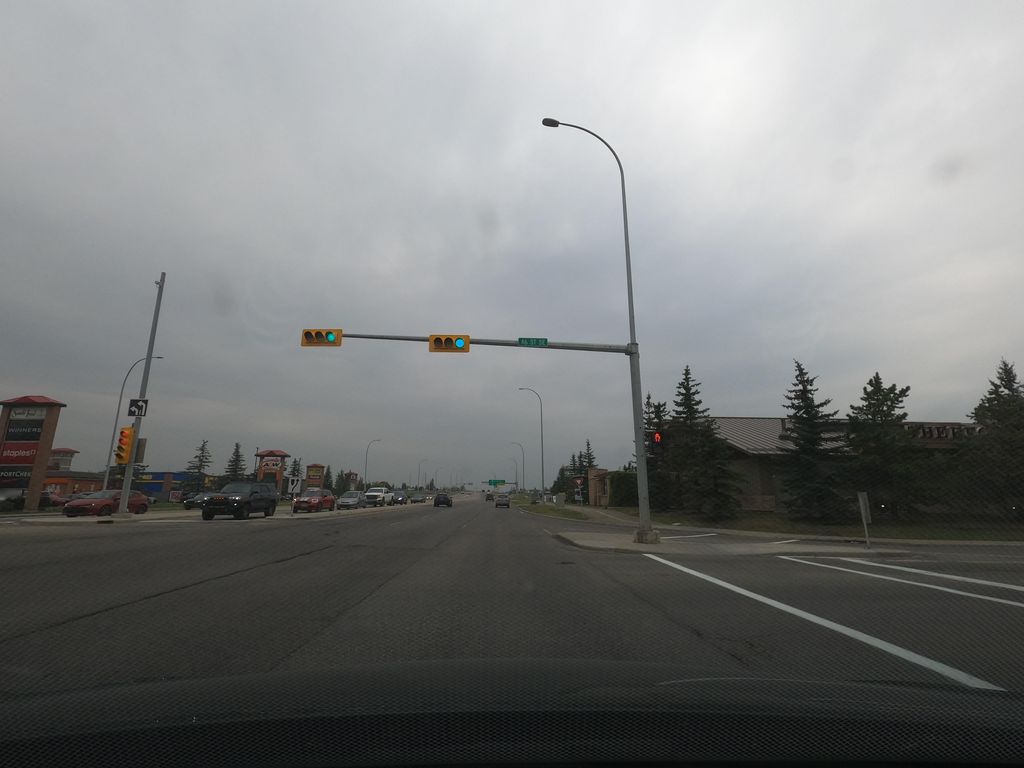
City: calgary